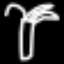
Label: palm tree